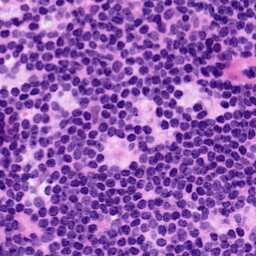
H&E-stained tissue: LymphNode